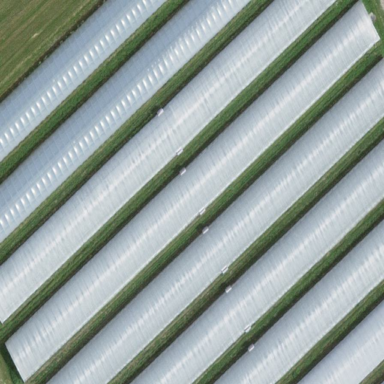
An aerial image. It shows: Greenhouse.